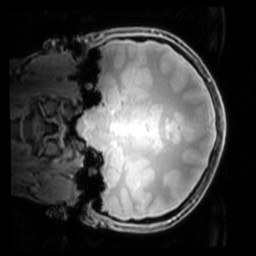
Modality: PDw
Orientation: coronal
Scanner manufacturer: philips
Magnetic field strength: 7 T
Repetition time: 0.008 s
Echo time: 0.001974 s